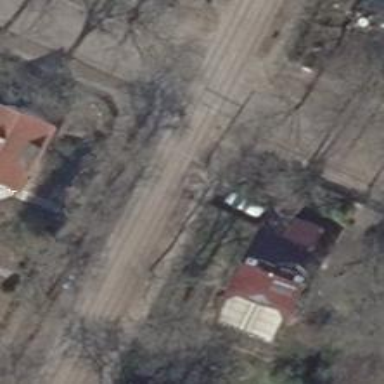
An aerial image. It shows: Railway crossing.